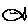
Label: fish